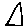
Label: triangle